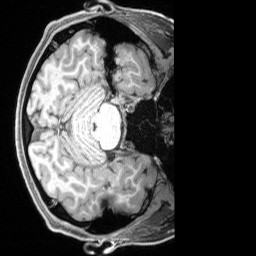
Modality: T1w
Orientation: axial
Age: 28
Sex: male
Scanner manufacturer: siemens
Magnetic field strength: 3 T
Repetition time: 2.17 s
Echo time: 0.00169 s